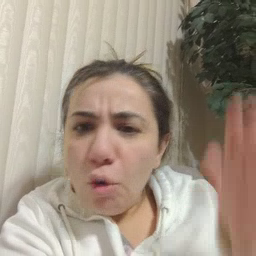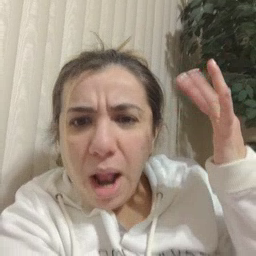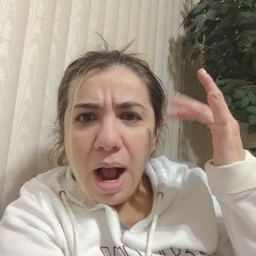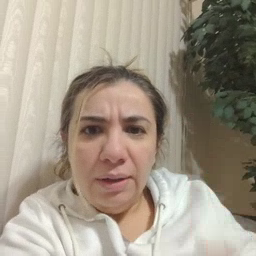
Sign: why